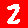
Digit: 2